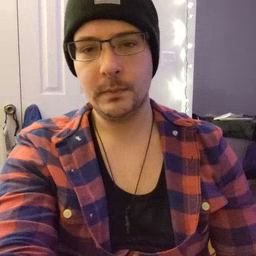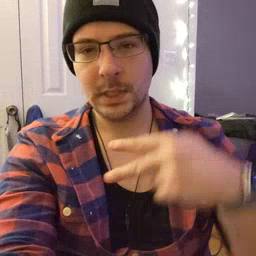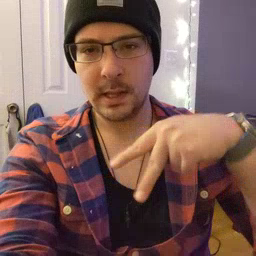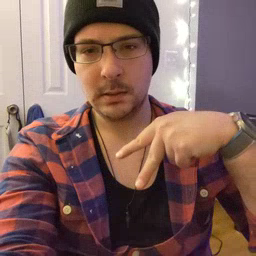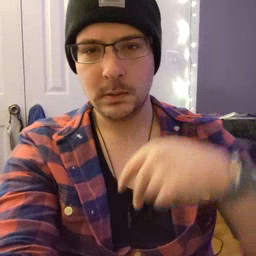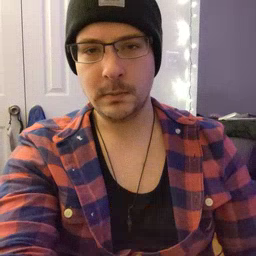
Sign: dance